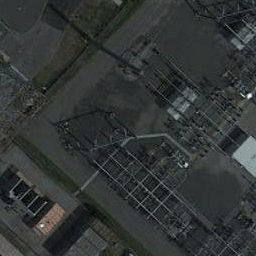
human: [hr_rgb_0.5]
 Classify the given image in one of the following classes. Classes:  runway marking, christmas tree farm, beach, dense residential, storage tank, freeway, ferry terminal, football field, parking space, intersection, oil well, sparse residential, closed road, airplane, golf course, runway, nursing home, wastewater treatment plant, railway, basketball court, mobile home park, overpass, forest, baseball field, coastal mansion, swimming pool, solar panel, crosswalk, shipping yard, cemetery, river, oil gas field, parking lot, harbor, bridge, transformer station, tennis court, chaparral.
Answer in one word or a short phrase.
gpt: transformer station